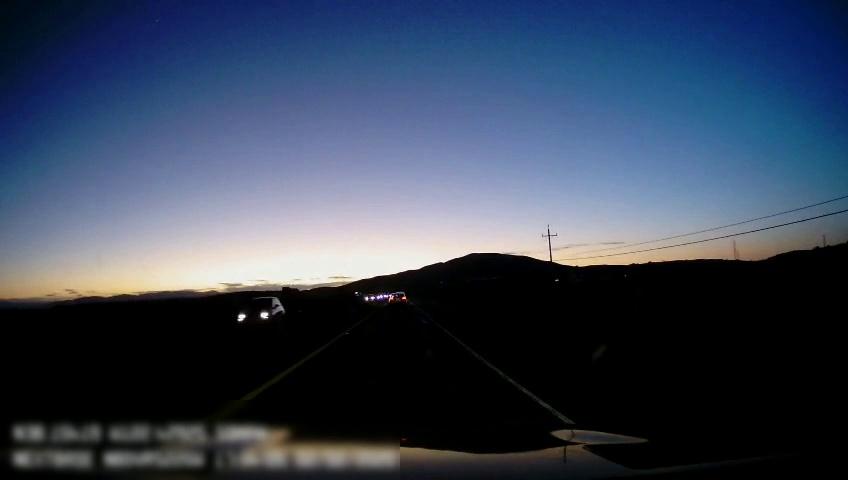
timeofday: Dusk/Dawn/Twilight
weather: Other
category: Drivable Space
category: Vehicles | Car
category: Vehicles | SUV
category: Vehicles | Car
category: Lanes | Current Lane
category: Lanes | Current Lane